Field crop: tomato
Growth stage: 1
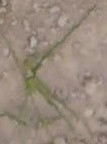
Species: cyperus